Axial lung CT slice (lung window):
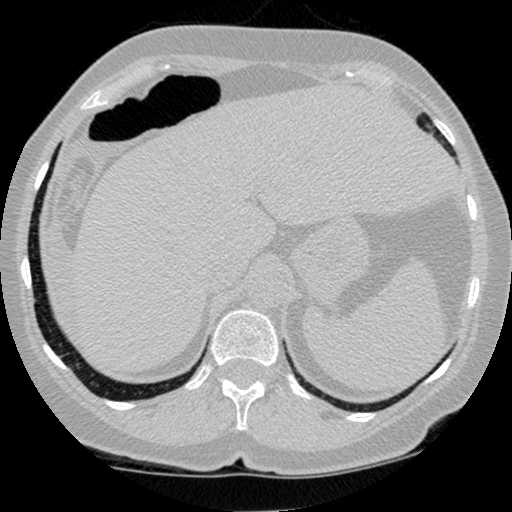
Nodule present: no